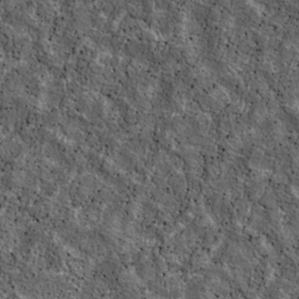
Label: non_frost